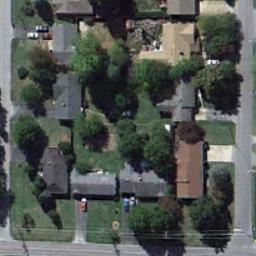
Label: residential